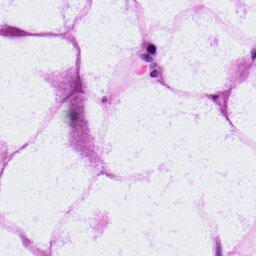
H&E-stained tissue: LymphNode